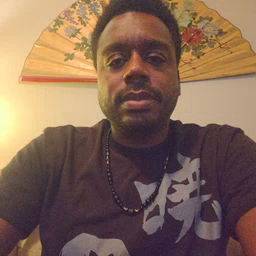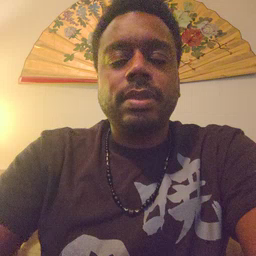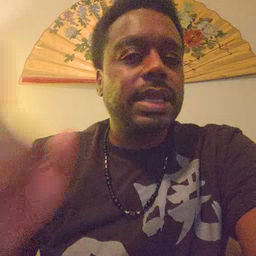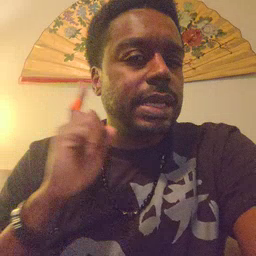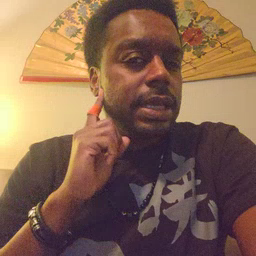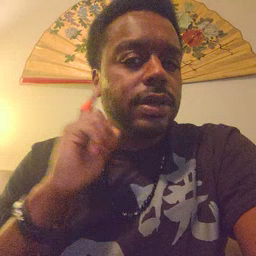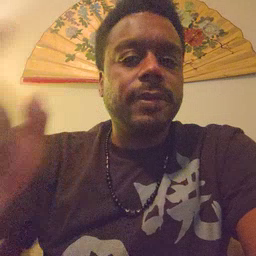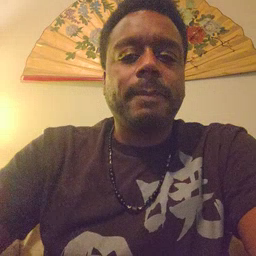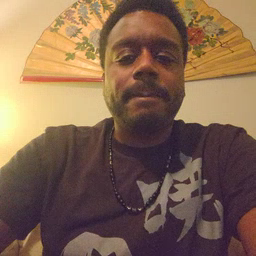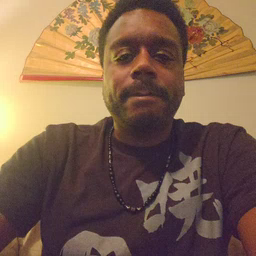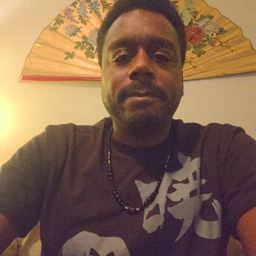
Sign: hear